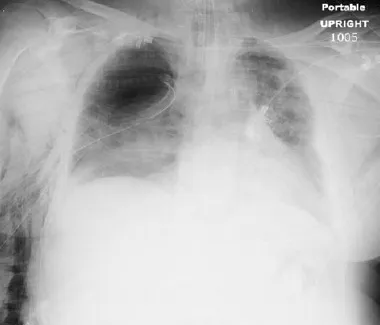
(a) Portable roentogram shortly after right tube thoracostomy following repeated unsuccessful attempts at needle thoracostomy demonstrates rapid development of extensive subcutaneous emphysema in conjunction with positive pressure ventilation and persistent chest tube air leak.
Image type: radiology (x_ray)